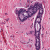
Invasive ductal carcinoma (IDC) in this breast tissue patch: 0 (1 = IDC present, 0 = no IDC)